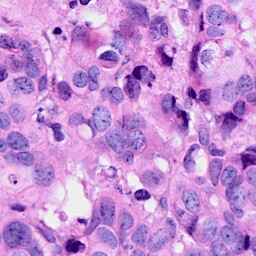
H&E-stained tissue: Breast